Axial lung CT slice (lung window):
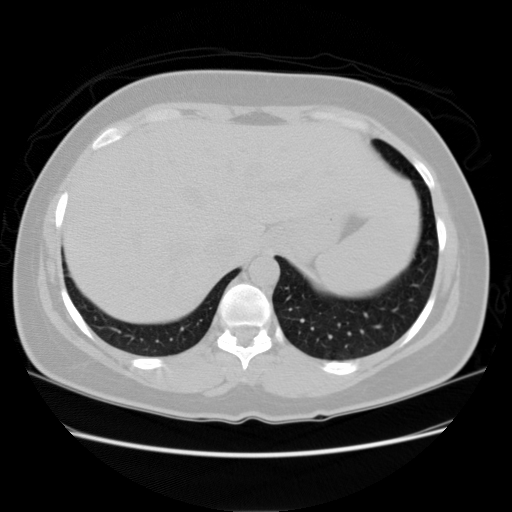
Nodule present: no